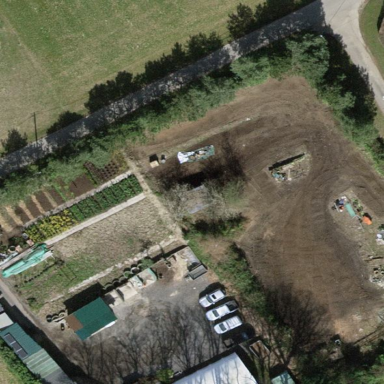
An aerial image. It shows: Plant nursery area.